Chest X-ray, AP view. Patient: 19 years old, sex F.
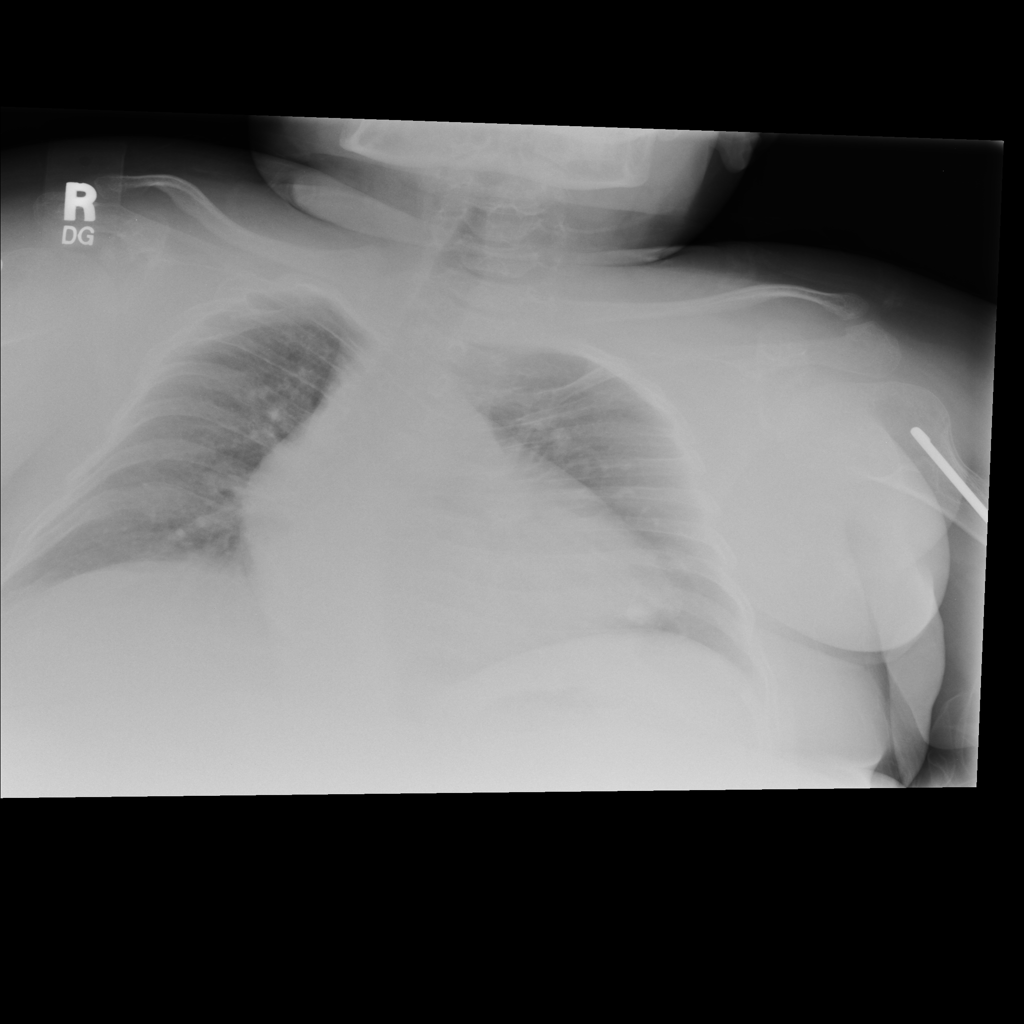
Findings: No Finding